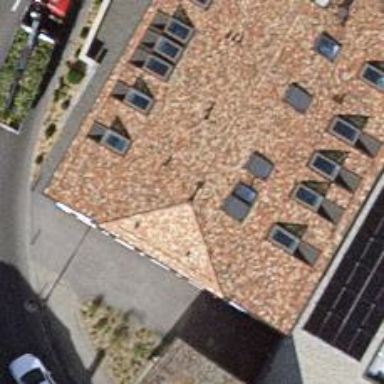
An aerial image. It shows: Hotel.